Question: I have implemented InAppSettingsKit without issue as a modal controller. All is well there. Then I wanted to get fancy!
I added a Container to one of my custom view controllers and made the embedded segue controller target a TableViewController, everything displays just fine. Even child panes show without issue. But then my issue starts, when I go to a child pane I cannot get back. That is to say that there is no navigation controls!!

I've read all of the other posts where most people have issues showing child panes, this isn't an issue for me, I just can't get back from them as there are no navigation controls.
I'm not sure if it's important but my custom view controller with the Container is part of a tab view controller. Perhaps this is why there is no navigation controls? Anyone else experiencing this or have a quick fix? Seems like I'm missing something simple, a setting someplace.
I'll keep working on this and update if I figure something out!
Our application hides the navigation bar right off the bat. I found that by unhiding this I'm able to now navigate, which makes sense. It would appear that the only way around this would be to override viewWillAppear/viewDidDisappear in the child panes to enable/disable the navigation panes...which is now looking like a real pain (no pun intended) because I'll have to create custom subviews. Trying to figure out if there is a class I can extend from InAppSettingsKit to just add these overrides.
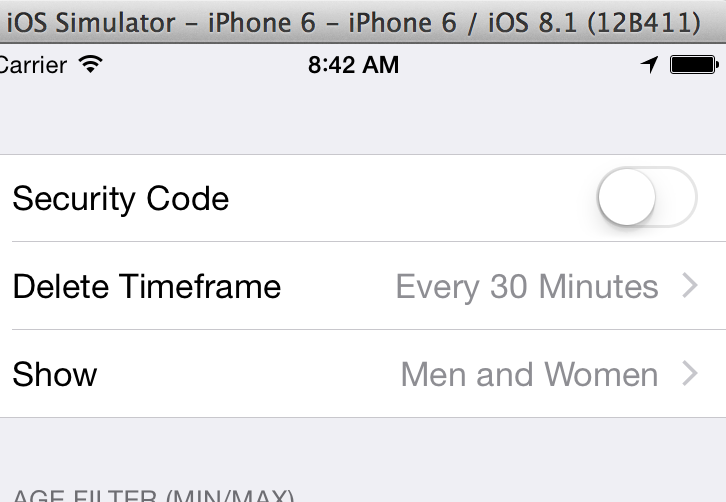
Answer: You can find out what I had to do here: <URL>
Also, please note that my use case was to have InAppSettingKit work in a container inside of an existing view controller and I wanted it to have a navigation bar that was previously hidden.
If this is your use case, read on...
I really didn't want to have to reinvent the wheel, so I created a subclass of the already existing class and then added in the appropriate appear/disappear functionality.
I guess this might be the way to extend the base class anywhere you want, you just need the basics set up and then have at it!
Hope this helps someone else!!
'''
class CustomSubviewController: IASKAppSettingsViewController {
override func viewDidLoad() {
super.viewDidLoad()
}
override func didReceiveMemoryWarning() {
super.didReceiveMemoryWarning()
}
override init() {
super.init()
}
required init(coder aDecoder: NSCoder) {
super.init(coder: aDecoder)
}
override init(style: UITableViewStyle) {
super.init(style: style)
}
override init(nibName nibNameOrNil: String?, bundle nibBundleOrNil: NSBundle?) {
super.init(nibName: nibNameOrNil, bundle: nibBundleOrNil)
}
func myinit (file: NSString, specifier: IASKSpecifier) -> CustomSubviewController {
var vc = CustomSubviewController()
vc.showDoneButton = false;
vc.showCreditsFooter = false; // Does not reload the tableview (but next setters do it)
vc.delegate = self.delegate;
vc.settingsStore = self.settingsStore;
vc.file = specifier.file();
vc.hiddenKeys = self.hiddenKeys;
vc.title = specifier.title();
return vc
}
override func viewWillAppear(animated: Bool) {
super.viewWillAppear(animated)
self.navigationController?.setNavigationBarHidden(false, animated: animated)
}
override func viewWillDisappear(animated: Bool) {
super.viewWillDisappear(animated)
self.navigationController?.setNavigationBarHidden(true, animated: animated)
}
}
'''